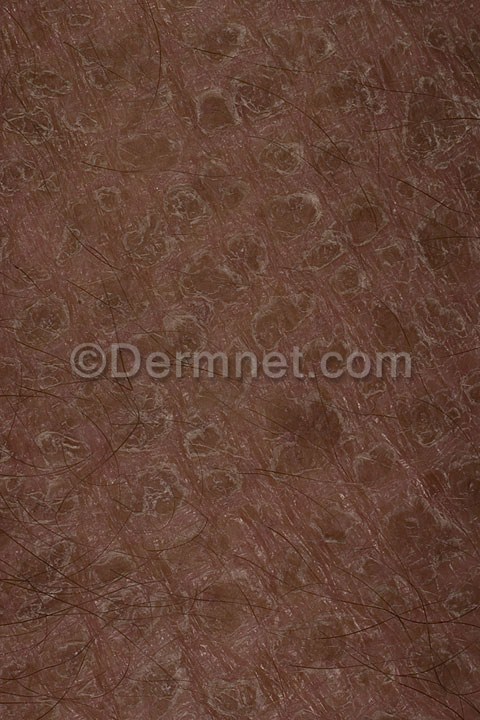
Disease: Atopic Dermatitis Photos